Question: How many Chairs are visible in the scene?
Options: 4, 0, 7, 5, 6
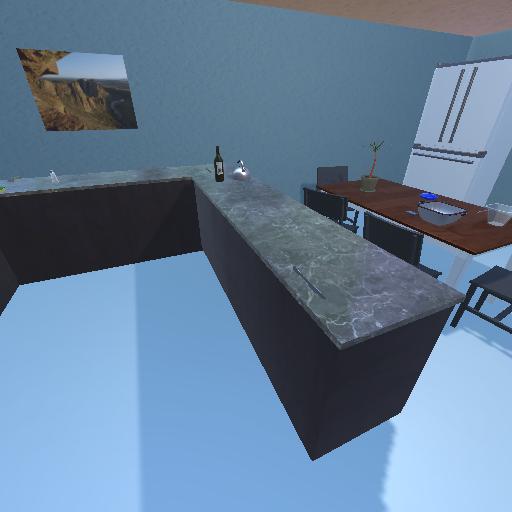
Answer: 4